Question: I have user-scoped custom dimension and want to see if this dimension is applied to all required events.
I've generated custom report with "Event action" - "Event value" fields and trying to filter it by "Custom dimension" field.
The problem is that there is no such events - no events with empty "custom dimension" value.
Does filter requires custom dimension to be explicitly set (e.g. to empty string) or there is just no events with empty 'custom dimension' value ?

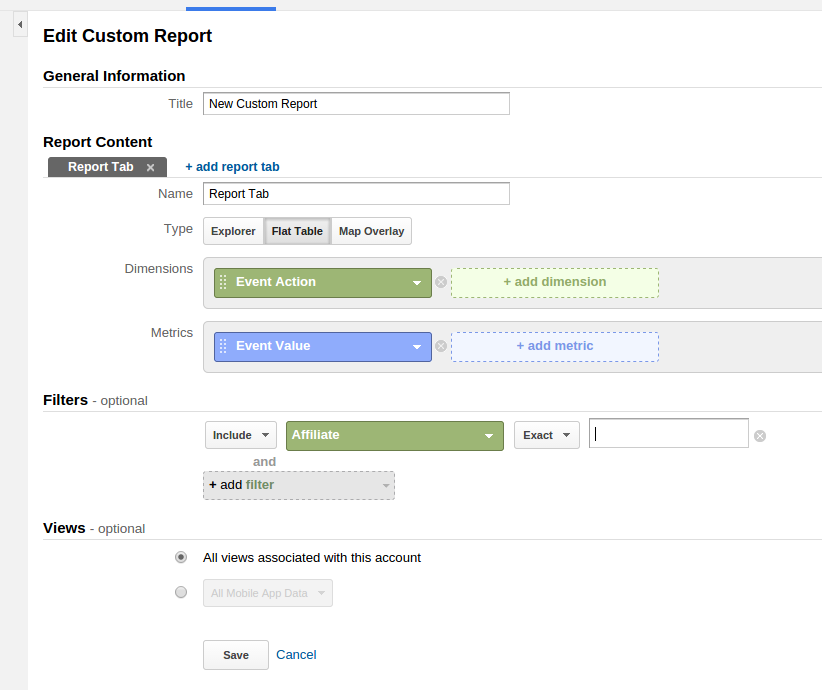
Answer: Got answer here: <URL>
> Custom dimensions, like event dimensions, do not have a (not set) or empty value that can be queried. Only events with non-empty values will appear in your report. To get the rest, you need to get the all events total and subtract.